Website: macys
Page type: billing-address
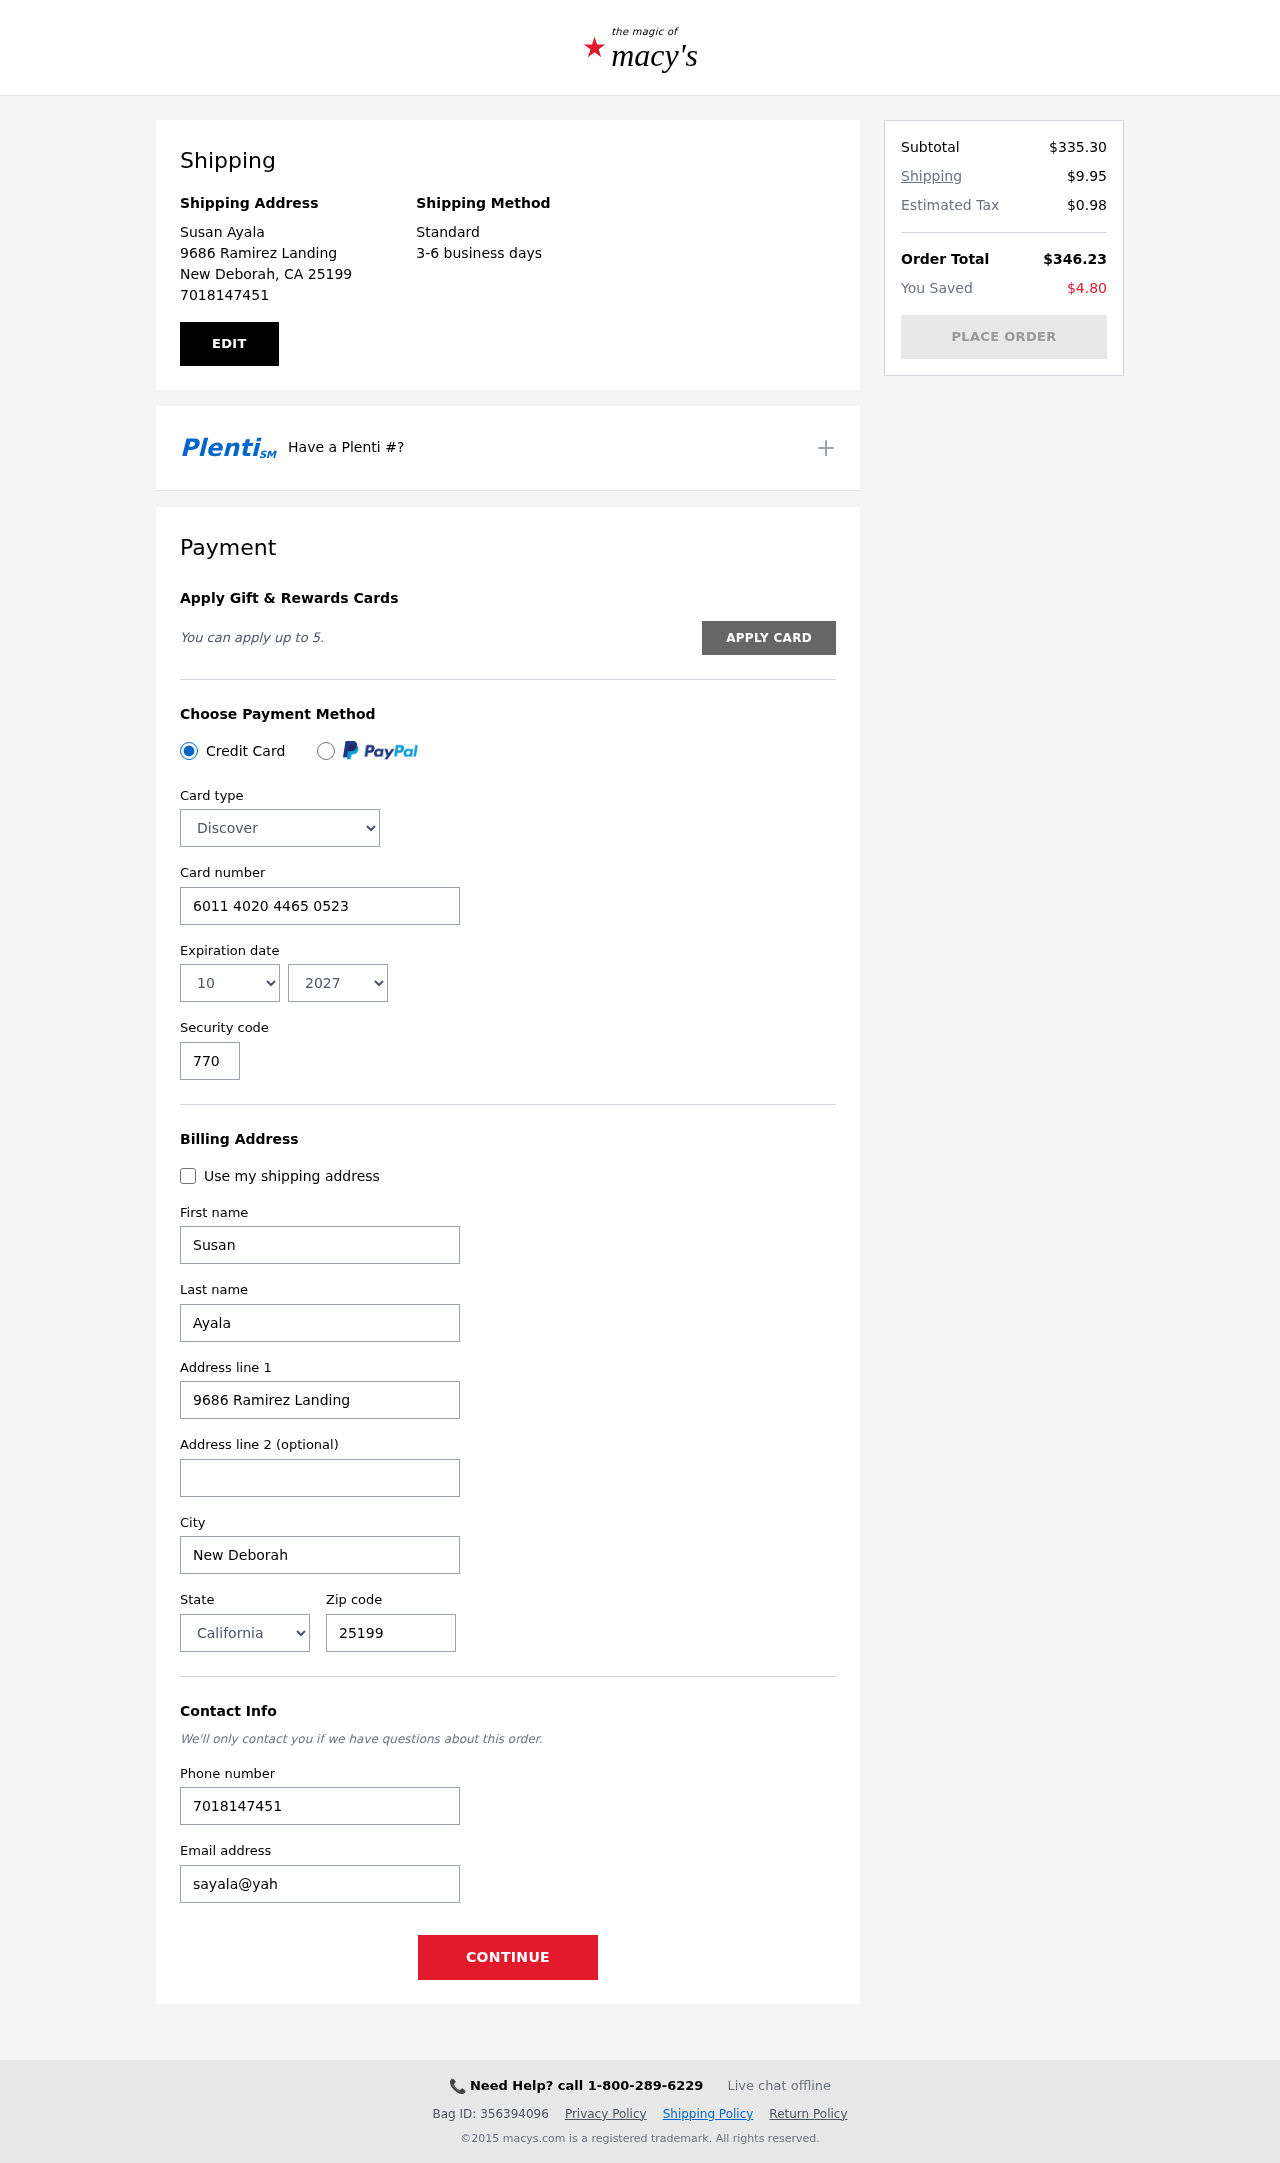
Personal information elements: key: PII_CARD_CVV
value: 770
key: PII_CARD_EXPIRY_MONTH
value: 10
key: PII_CARD_EXPIRY_YEAR
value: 27
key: PII_CARD_NUMBER
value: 6011 4020 4465 0523
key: PII_CARD_TYPE
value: Discover
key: PII_CITY
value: New Deborah
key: PII_CITY_STATE_ZIP
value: New Deborah, CA 25199
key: PII_EMAIL
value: sayala@yahoo.com
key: PII_FIRSTNAME
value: Susan
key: PII_FULLNAME
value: Susan Ayala
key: PII_LASTNAME
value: Ayala
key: PII_PHONE
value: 7018147451
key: PII_POSTCODE
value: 25199
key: PII_STATE
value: California
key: PII_STREET
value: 9686 Ramirez Landing
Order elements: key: ORDER_SUBTOTAL
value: $335.30
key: ORDER_SHIPPING_COST
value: $9.95
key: ORDER_TAX
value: $0.98
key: ORDER_TOTAL
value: $346.23
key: ORDER_SAVINGS
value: $4.80